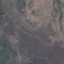
Label: HerbaceousVegetation